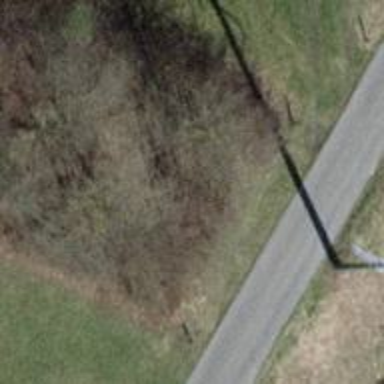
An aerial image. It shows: Power pole.